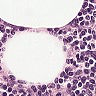
Metastatic tissue present: no